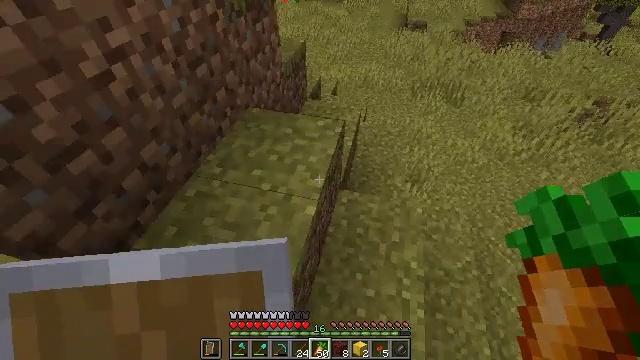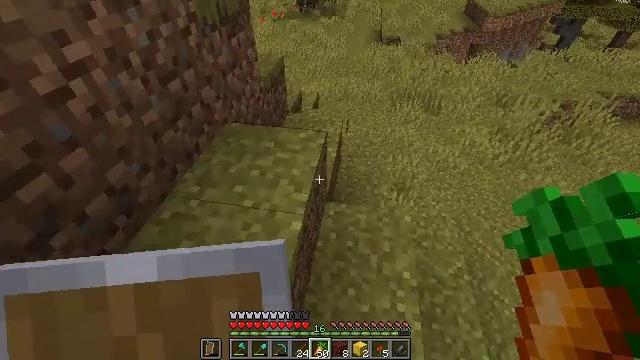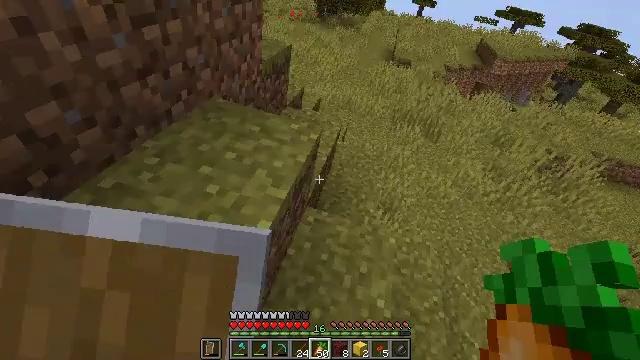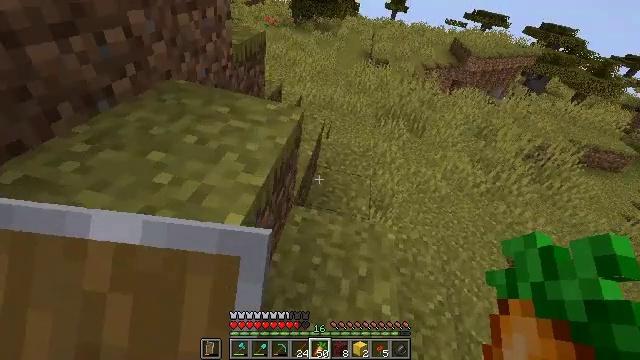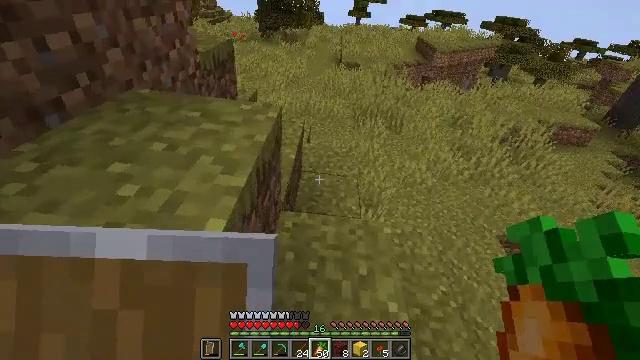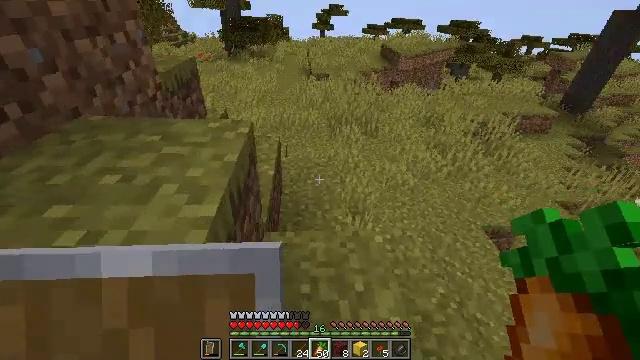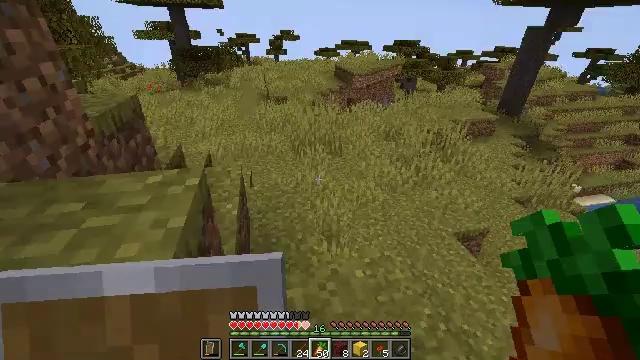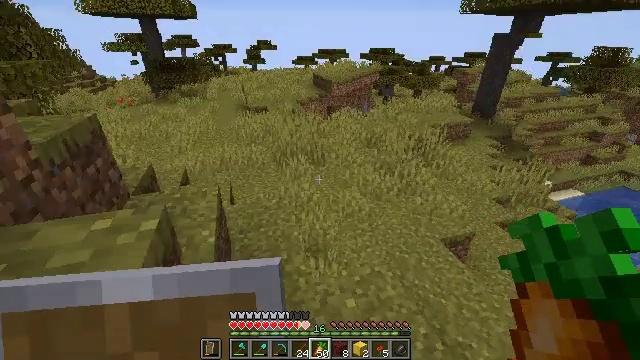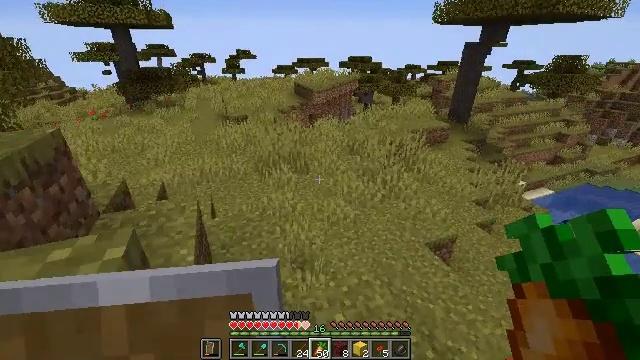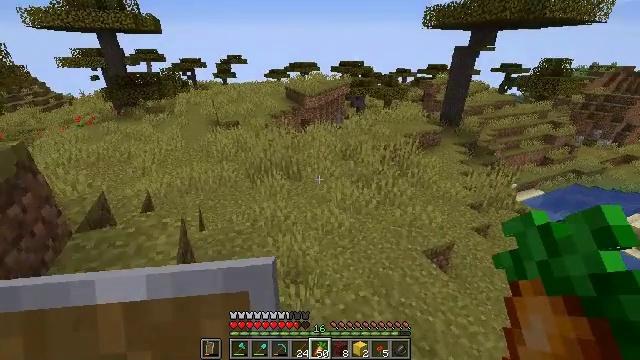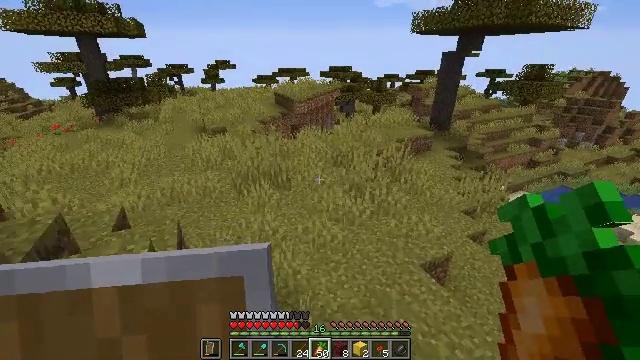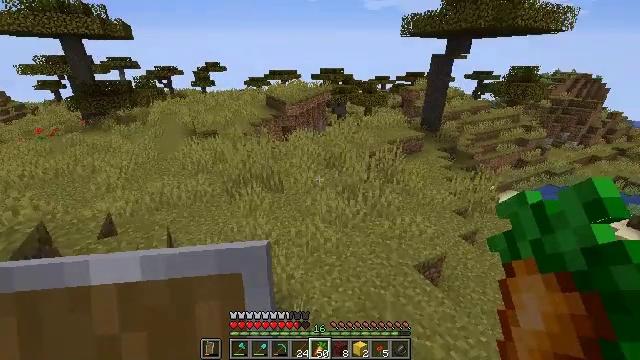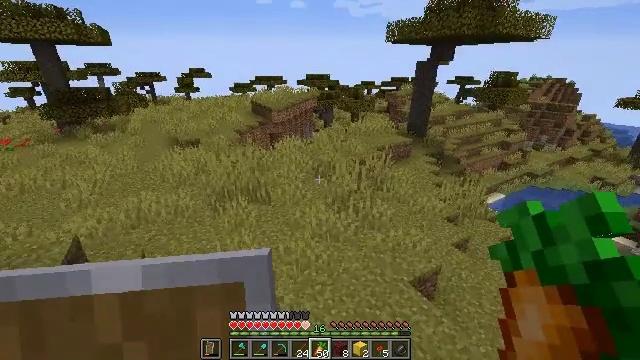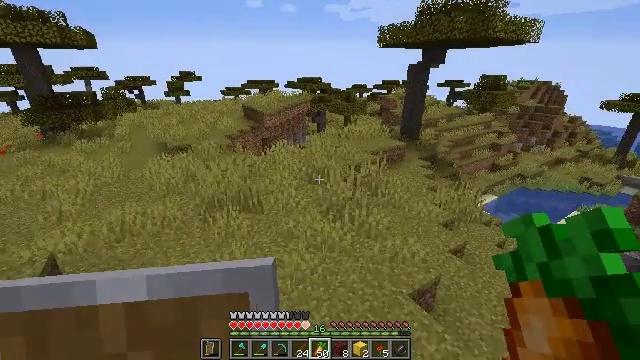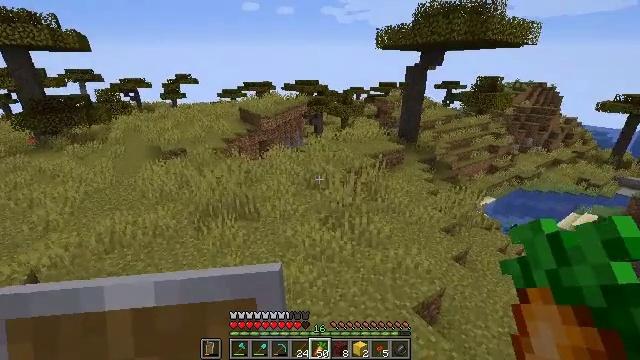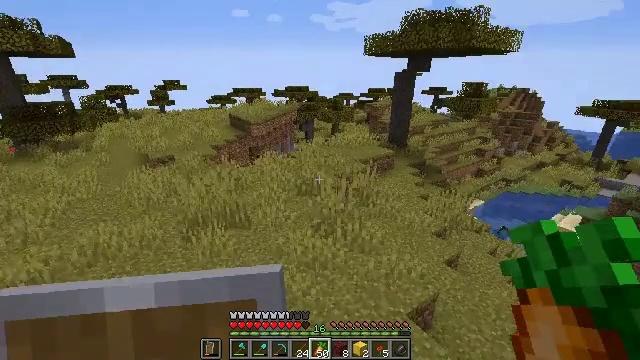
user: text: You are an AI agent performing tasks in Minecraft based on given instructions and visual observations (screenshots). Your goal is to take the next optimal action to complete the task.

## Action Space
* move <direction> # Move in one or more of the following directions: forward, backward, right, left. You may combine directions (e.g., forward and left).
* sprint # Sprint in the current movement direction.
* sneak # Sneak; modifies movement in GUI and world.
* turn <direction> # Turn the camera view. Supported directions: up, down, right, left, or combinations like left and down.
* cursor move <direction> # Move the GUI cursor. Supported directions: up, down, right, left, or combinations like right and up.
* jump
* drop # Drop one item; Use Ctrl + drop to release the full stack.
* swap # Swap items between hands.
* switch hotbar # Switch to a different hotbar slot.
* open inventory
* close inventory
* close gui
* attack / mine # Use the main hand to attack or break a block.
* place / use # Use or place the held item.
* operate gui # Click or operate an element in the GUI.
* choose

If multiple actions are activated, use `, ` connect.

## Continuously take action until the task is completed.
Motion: motion action
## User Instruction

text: Remove a carrot from the inventory.
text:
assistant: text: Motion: move forward, turn right and up
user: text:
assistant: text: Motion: move forward, turn right and up
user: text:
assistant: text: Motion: move forward, turn right and up
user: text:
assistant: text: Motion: move forward, turn right and up
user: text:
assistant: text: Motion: move forward, turn right and up
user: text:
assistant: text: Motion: move forward, turn right and up
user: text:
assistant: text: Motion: move forward, turn right and up
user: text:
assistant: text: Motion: move forward, turn right and up
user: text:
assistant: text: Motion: move forward, turn right
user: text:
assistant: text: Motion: move forward, turn right
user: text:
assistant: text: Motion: move forward, turn right
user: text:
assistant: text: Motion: move forward, turn right and up
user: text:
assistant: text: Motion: move forward, turn right
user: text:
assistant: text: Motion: move forward
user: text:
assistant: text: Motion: move forward, turn right and up
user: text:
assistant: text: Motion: move forward, turn right and up
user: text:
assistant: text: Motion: move forward
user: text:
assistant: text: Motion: move forward, turn right
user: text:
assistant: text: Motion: move forward
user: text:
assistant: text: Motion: move forward
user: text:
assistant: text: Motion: move forward
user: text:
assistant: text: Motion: move forward
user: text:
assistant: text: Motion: move forward
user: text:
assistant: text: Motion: move forward
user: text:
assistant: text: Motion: move forward
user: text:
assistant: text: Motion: move forward
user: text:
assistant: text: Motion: move forward
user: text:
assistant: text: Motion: move forward, sprint
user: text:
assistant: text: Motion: move forward, sprint
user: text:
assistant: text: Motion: move forward, sprint